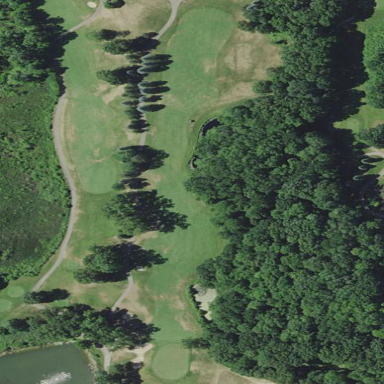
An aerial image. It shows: Golf fairway surrounded by grass.